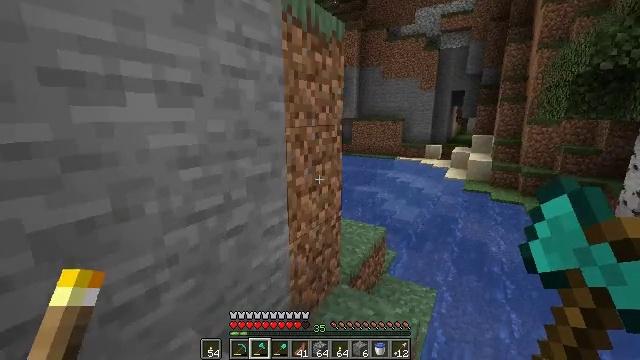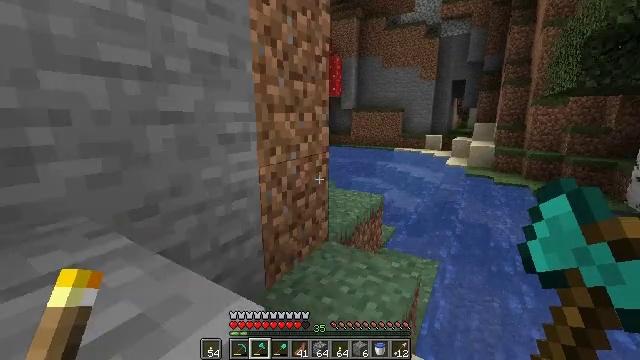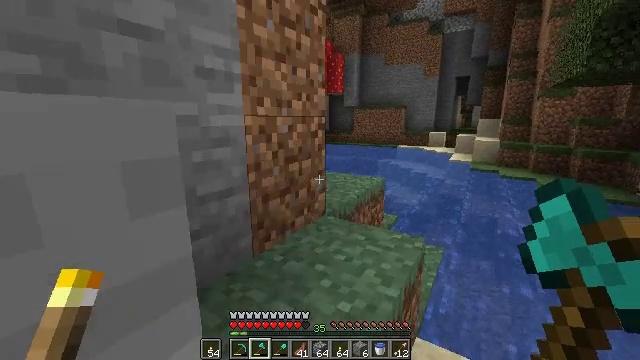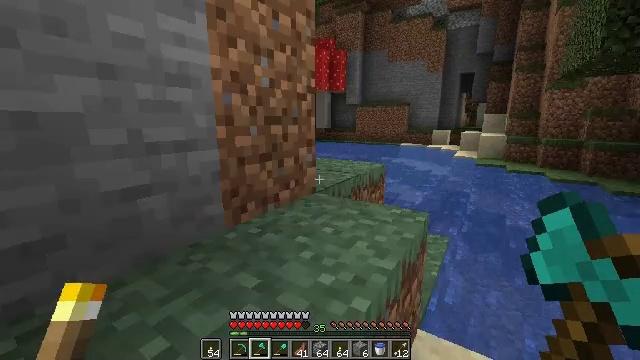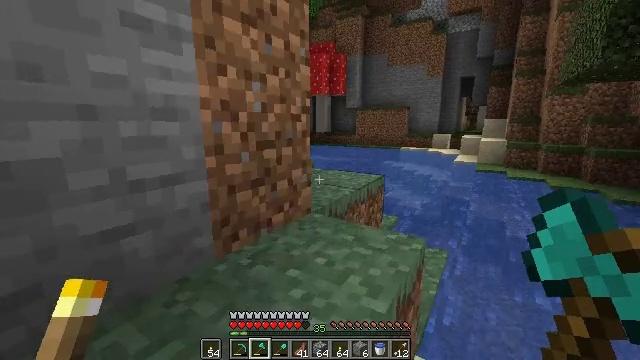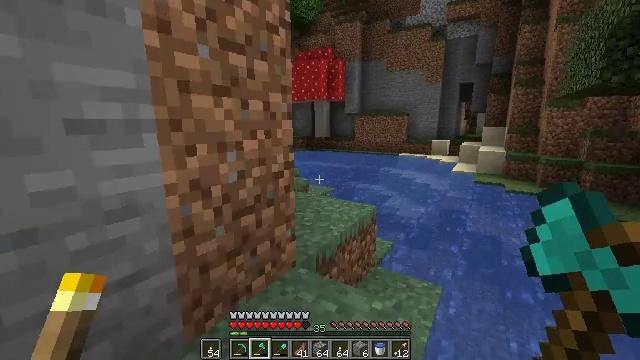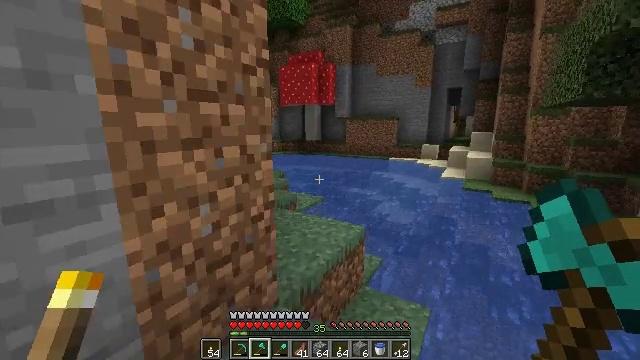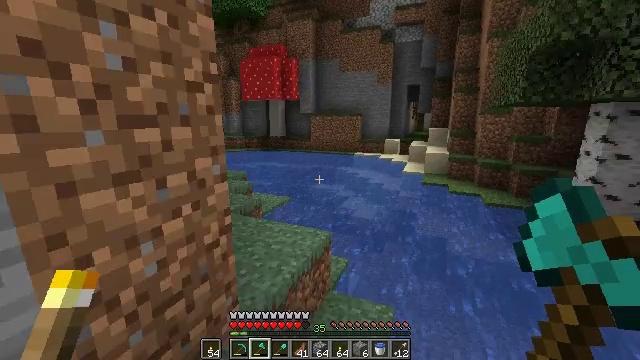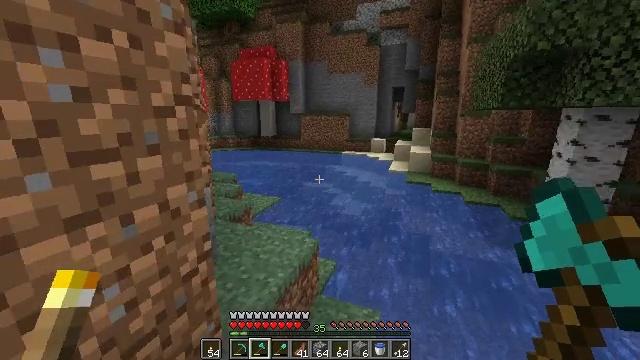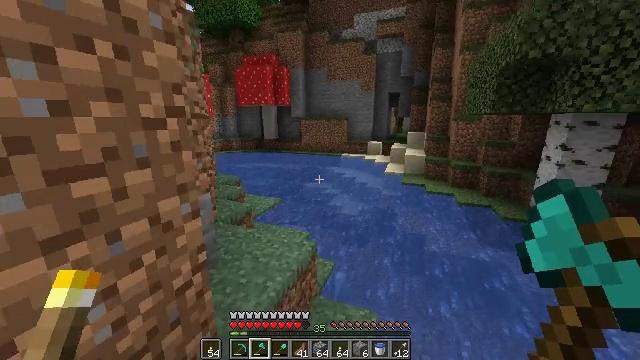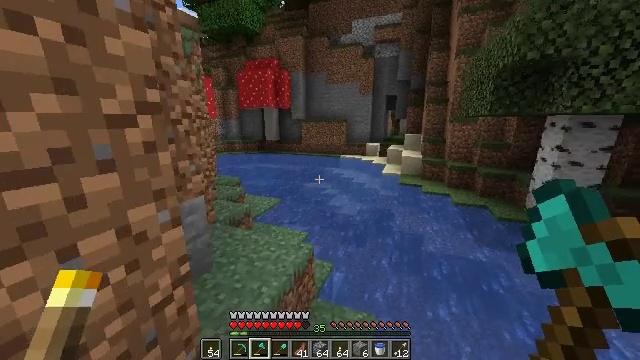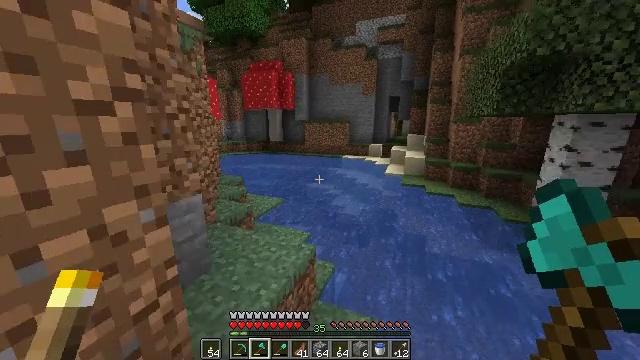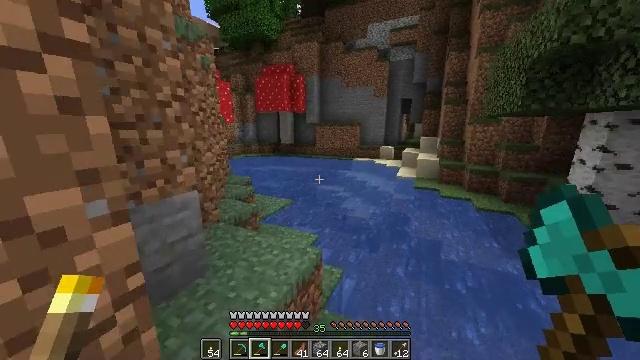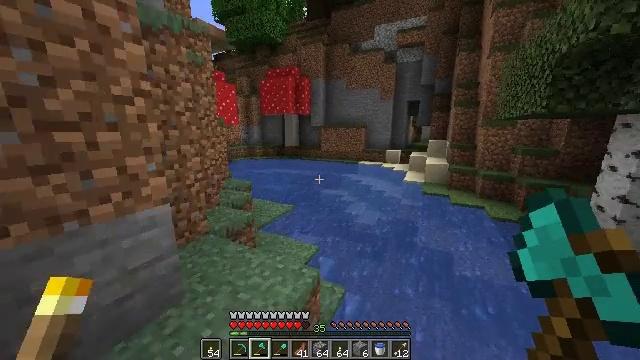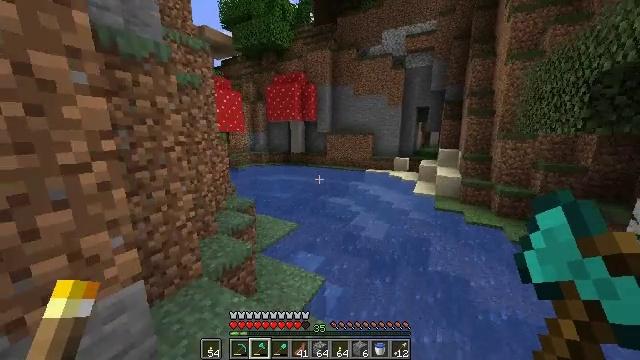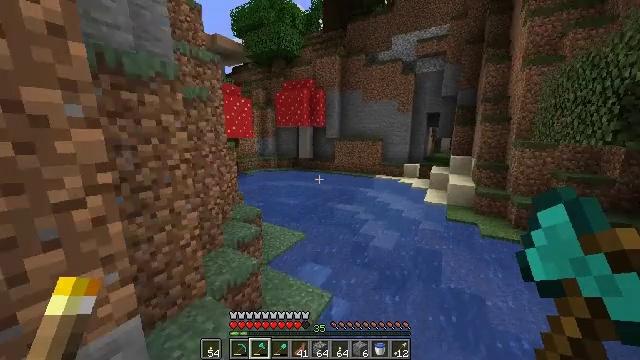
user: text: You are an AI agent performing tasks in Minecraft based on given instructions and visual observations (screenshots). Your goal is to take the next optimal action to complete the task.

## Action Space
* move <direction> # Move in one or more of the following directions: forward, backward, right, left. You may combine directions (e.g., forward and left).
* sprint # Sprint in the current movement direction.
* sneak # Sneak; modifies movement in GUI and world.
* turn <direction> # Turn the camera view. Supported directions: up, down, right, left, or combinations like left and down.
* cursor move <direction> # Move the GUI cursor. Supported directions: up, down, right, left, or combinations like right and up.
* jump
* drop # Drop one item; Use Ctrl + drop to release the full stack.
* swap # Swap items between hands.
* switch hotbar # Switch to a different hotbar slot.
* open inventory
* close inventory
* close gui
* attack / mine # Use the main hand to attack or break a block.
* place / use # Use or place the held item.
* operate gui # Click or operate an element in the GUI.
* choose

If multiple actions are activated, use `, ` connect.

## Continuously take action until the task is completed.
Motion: motion action
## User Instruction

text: Break oak leaves from the trees.
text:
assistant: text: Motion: move forward, sprint, jump
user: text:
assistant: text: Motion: move forward, sprint, jump
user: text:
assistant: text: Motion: move forward, sprint, jump
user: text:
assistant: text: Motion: move forward, sprint, jump
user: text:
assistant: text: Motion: move forward, sprint, jump
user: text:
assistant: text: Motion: move forward, sprint, turn right, jump
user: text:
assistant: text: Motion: move forward, sprint, turn right and down, jump
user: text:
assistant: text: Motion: move forward, sprint, turn right and down, jump
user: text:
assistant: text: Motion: move forward, sprint, jump
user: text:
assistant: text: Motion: move forward, sprint, jump
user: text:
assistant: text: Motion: move forward, sprint, jump
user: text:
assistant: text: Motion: move forward, sprint, turn left, jump
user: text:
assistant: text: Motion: move forward, sprint, turn left, jump
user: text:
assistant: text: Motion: move forward, sprint, turn left, jump
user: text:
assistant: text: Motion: move forward, sprint, turn left, jump
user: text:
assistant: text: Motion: move forward, sprint, turn left, jump
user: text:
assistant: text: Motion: move forward, sprint, turn left and up, jump
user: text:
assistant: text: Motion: move forward, sprint, turn left and up, jump
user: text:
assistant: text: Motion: move forward, sprint, turn left and up, jump
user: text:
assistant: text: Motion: move forward, sprint, turn left, jump
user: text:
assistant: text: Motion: move forward, sprint, turn left, jump
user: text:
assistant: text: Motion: move forward, sprint, turn left, jump
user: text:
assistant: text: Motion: move forward, sprint, jump
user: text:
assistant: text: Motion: move forward, sprint, jump
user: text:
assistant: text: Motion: move forward, sprint, jump
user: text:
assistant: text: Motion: move forward, sprint, jump
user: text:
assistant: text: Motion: move forward and move right, sprint, jump
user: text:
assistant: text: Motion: move forward and move right, sprint, jump
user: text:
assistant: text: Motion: move forward and move right, sprint, jump
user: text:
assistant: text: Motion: move forward, sprint, jump